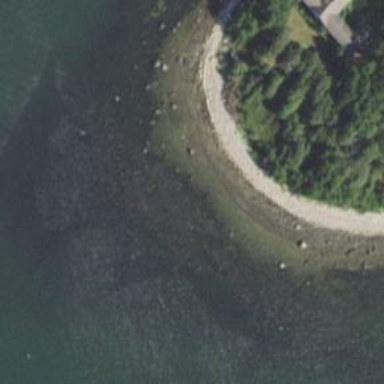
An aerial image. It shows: Rocky area with tidal influences.